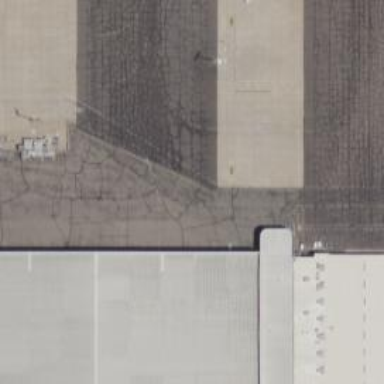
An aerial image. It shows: View of taxiway at the airport.